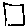
Label: square